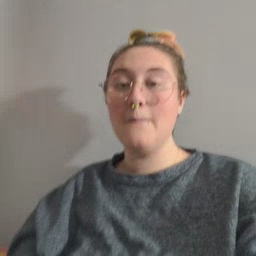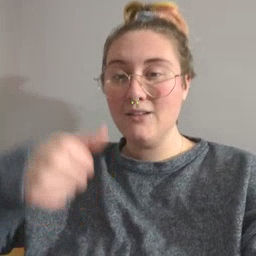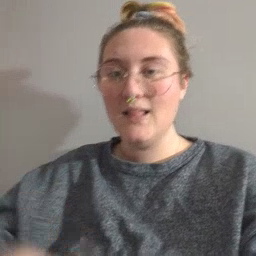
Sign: puzzle